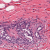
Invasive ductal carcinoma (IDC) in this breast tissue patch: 0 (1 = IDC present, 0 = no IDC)